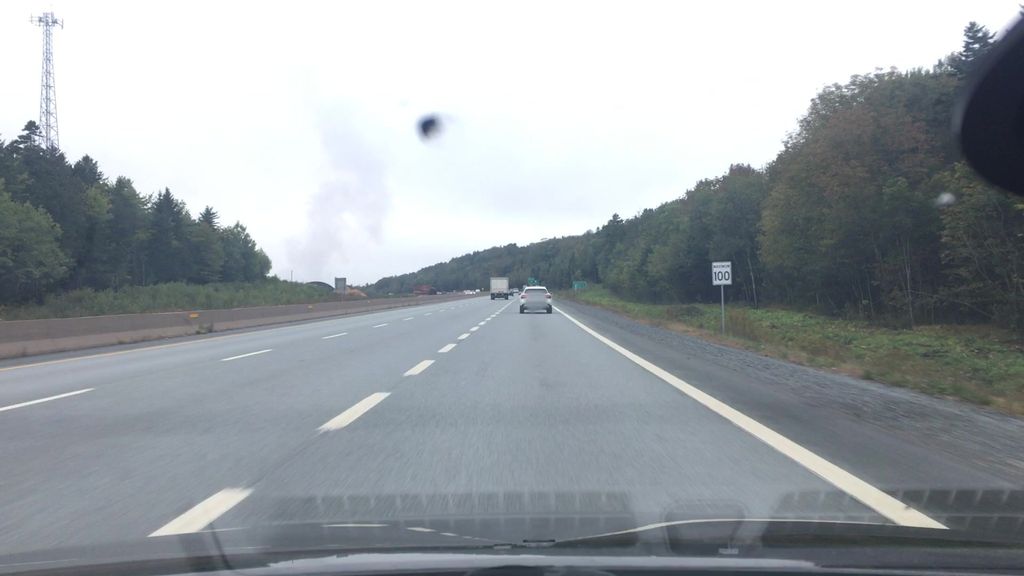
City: halifax